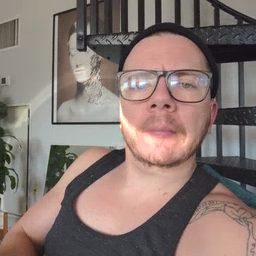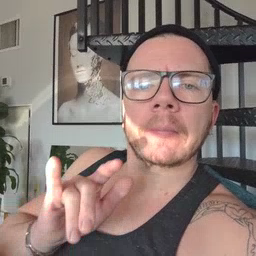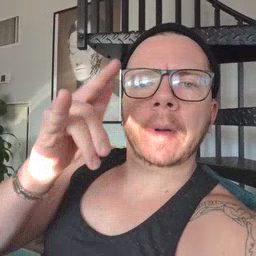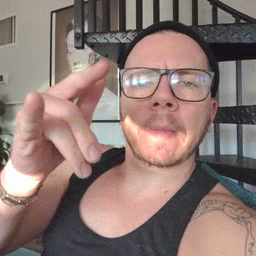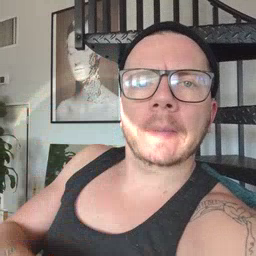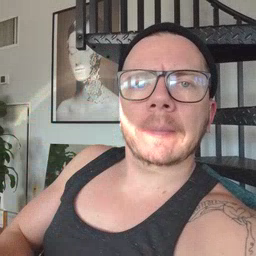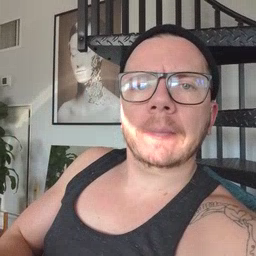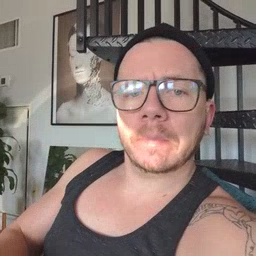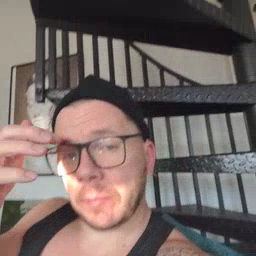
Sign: airplane